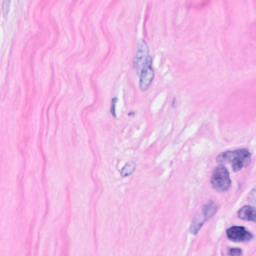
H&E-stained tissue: Breast